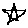
Label: star